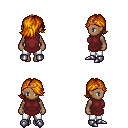
a pixel art fantasy rpg character, female body template, human, dark skin, maroon tunic, white pants, dark blonde swoop hairstyle, bronze tiara, metal boots, four views (front, back, left, right), 2x2 character sprite sheet, small pixel art, hard edges, no anti-aliasing